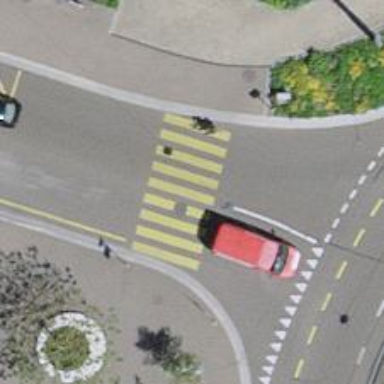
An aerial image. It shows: Marked crossing on the road.